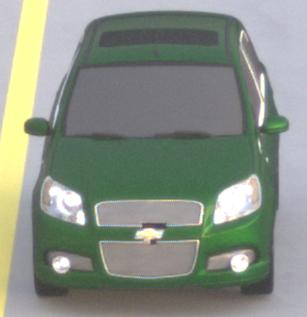
Make: Chevrolet
Model: Aveo 1.2
Detailed model: Aveo
Model produced from: 2008/06
Model produced until: 2011/01
Doors: 3
Color: green
Road condition: dry road
Daytime: sunrise or sunset
Contrast: low contrast